Question: I am building an application that receives mouse move/press/release commands from another computer and simulates them using the windows Sendinput function.
Everything works fine except the case where I click on the minimize or maximize or close buttons of the same window that generates the Sendinput calls.
In that case the mouse pointer freezes on top of the minimize button (or maximize or close) and the UI event loop seems to freeze completly.
If I manually click somewhere on the screen the UI unfreezes and everything works again.
Here is a screenshot of what happens when I generate a sendinput call on top of the minimize button:

This is the code I am using to simulate mouse move / press / release:
'''
#include "Mouse.h"
#ifdef _WIN32
#include <windows.h>
#endif
#ifdef _WIN32
void Mouse::moveToPoint(const int x, const int y)
{
// get screen resolution
HDC hDCScreen = GetDC(NULL);
int horres = GetDeviceCaps(hDCScreen, HORZRES);
int vertres = GetDeviceCaps(hDCScreen, VERTRES);
ReleaseDC(NULL, hDCScreen);
const int points_in_line = 65535;
const double points_in_x_pixel = points_in_line / static_cast<double>(horres);
const double points_in_y_pixel = points_in_line / static_cast<double>(vertres);
INPUT event;
event.type = INPUT_MOUSE;
event.mi.dx = x * points_in_x_pixel; //+ 0.5;
event.mi.dy = y * points_in_y_pixel; //+ 0.5;
event.mi.mouseData = 0;
event.mi.dwFlags = MOUSEEVENTF_ABSOLUTE | MOUSEEVENTF_MOVE;
event.mi.time = 0;
event.mi.dwExtraInfo = 0;
SendInput(1, &event, sizeof(event));
}
void Mouse::press(Qt::MouseButton button)
{
DWORD btn = button == Qt::LeftButton ? MOUSEEVENTF_LEFTDOWN :
button == Qt::RightButton ? MOUSEEVENTF_RIGHTDOWN :
button == Qt::MidButton ? MOUSEEVENTF_MIDDLEDOWN : 0;
INPUT event;
event.type = INPUT_MOUSE;
event.mi.dx = 0;
event.mi.dy = 0;
event.mi.mouseData = 0;
event.mi.dwFlags = btn;
event.mi.time = 0;
event.mi.dwExtraInfo = 0;
SendInput(1, &event, sizeof(event));
}
void Mouse::release(Qt::MouseButton button)
{
DWORD btn = button == Qt::LeftButton ? MOUSEEVENTF_LEFTUP :
button == Qt::RightButton ? MOUSEEVENTF_RIGHTUP :
button == Qt::MidButton ? MOUSEEVENTF_MIDDLEUP : 0;
INPUT event;
event.type = INPUT_MOUSE;
event.mi.dx = 0;
event.mi.dy = 0;
event.mi.mouseData = 0;
event.mi.dwFlags = btn;
event.mi.time = 0;
event.mi.dwExtraInfo = 0;
SendInput(1, &event, sizeof(event));
}
void Mouse::scroll(int value)
{
INPUT event;
event.type = INPUT_MOUSE;
event.mi.dx = 0;
event.mi.dy = 0;
event.mi.mouseData = value * WHEEL_DELTA;
event.mi.dwFlags = MOUSEEVENTF_WHEEL;
event.mi.time = 0;
event.mi.dwExtraInfo = 0;
SendInput(1, &event, sizeof(event));
}
void Mouse::doubleClick(Qt::MouseButton button)
{
press(button);
release(button);
std::chrono::milliseconds dura(100);
std::this_thread::sleep_for(dura);
press(button);
release(button);
}
#endif
'''
and the header file:
'''
#ifndef MOUSE_H
#define MOUSE_H
#include <thread>
#include <QtGlobal>
#include <QtEvents>
#include <QDebug>
#include <iostream> //std::cout
class Mouse {
public:
// fails if given coordinates are not in the screen's rect
// Linux: fails if there is an opening X display error
static void moveToPoint(const int x, const int y);
static void doubleClick(Qt::MouseButton button);
// fails if the given button is not Qt::LeftButton, Qt::RightButton or Qt::MiddleButton
// Linux: fails if there is an opening X display error
static void press(Qt::MouseButton button);
static void release(Qt::MouseButton button);
// Linux: fails if there is an opening X display error
static void scroll(int value); //positive values for scrolling up, negative for scrolling down
private:
static Qt::MouseButtons bp;
static void selectArea(const int x, const int y);
};
#endif // MOUSE_H
'''
What could be the cause of this strange behaviour?
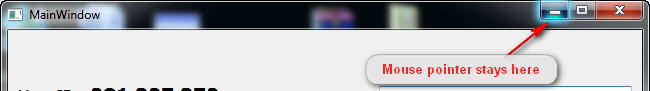
Answer: As you've discovered, clicking on one of the caption buttons causes Windows to enter its own message loop waiting for the button release.
While Windows is in this message loop, whichever message your own message loop is waiting for (to know when to release the button) isn't dispatched to you. You never receive the message to release the mouse button, so never inject that input and so the pointer seems frozen.
The solution is to move your 'SendInput' calls to a non-GUI thread.